Field crop: tomato
Growth stage: 1
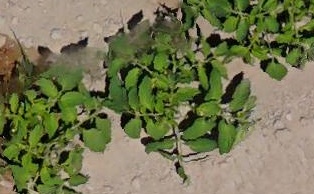
Species: tomato